Question: Count the number of objects in the diagram.
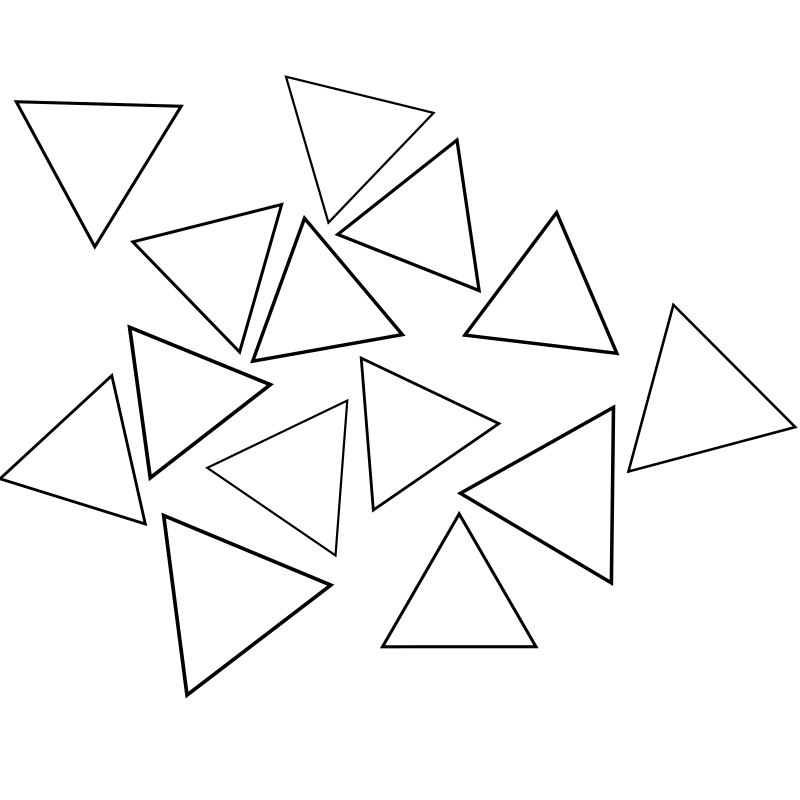
Answer: 14